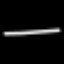
Label: line